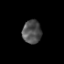
Tissue: prostate
Cell type: Epithelial cells
Senescence score: 0.3059
Nuclear area (px): 428
Mean DAPI intensity: 80.523